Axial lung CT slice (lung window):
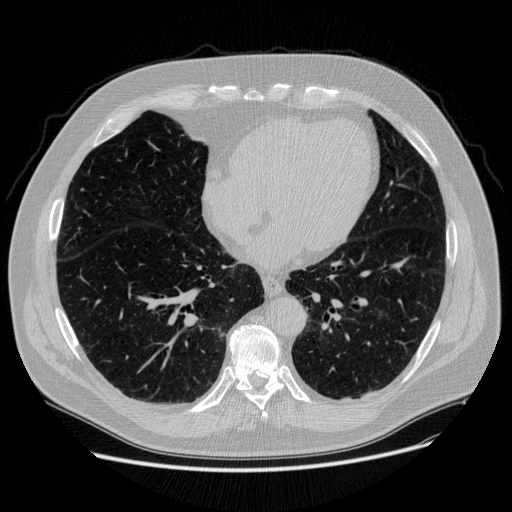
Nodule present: no